Question: I am trying to capture click even on button when the button and a bitmap objects are overlapped but unable to do so.
Here is how my object looks like
The green and red portion are part of bitmap image and the blue (Add) is button
both have similar properties like 'android:layout_centerInParent="true"' hence they overlap and this is my requirement as well
I am using usual setOnClickListener against button
'''
add = (Button) findViewById(R.id.add);
add.setOnClickListener(this);
'''
similarly I use 'setOnClickListener' for my bitmap as well
The white color behind the button is actually the TRANSPARENT color used for bitmap
Could somebody help me to get the click event captured for button or is there any other way I can take to get this done (please note: I can't remove bitmap)
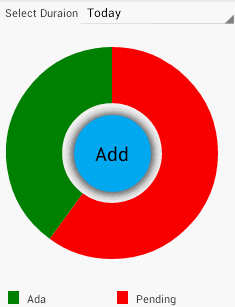
Answer: Change order in your xml layout. Put Button after ImageView. Can you post your xml please?